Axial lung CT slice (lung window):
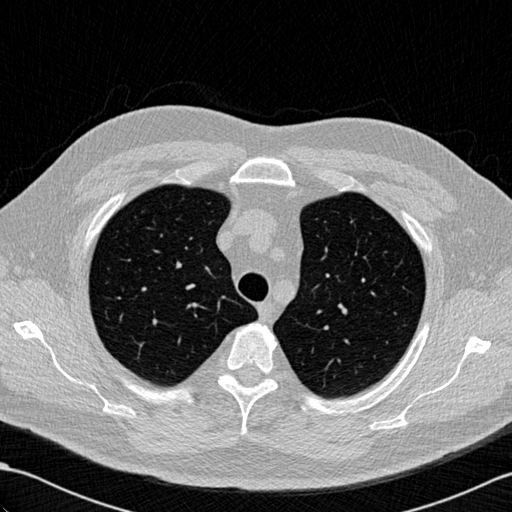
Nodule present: no